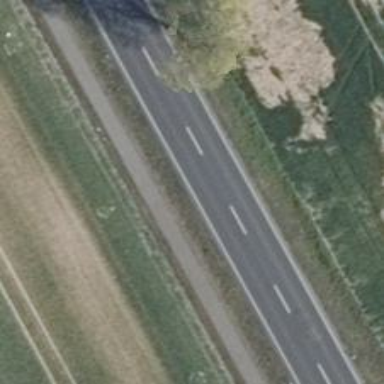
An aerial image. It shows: Unclassified road with asphalt surface.